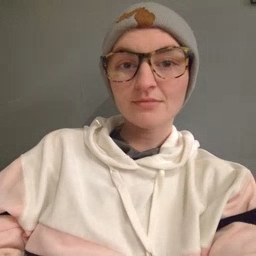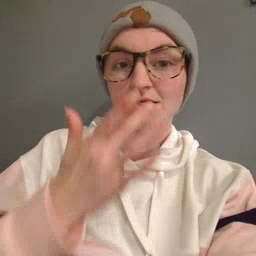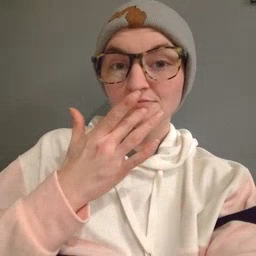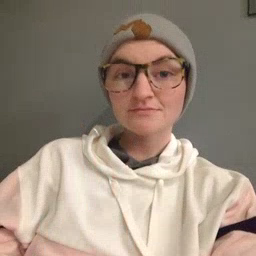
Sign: taste